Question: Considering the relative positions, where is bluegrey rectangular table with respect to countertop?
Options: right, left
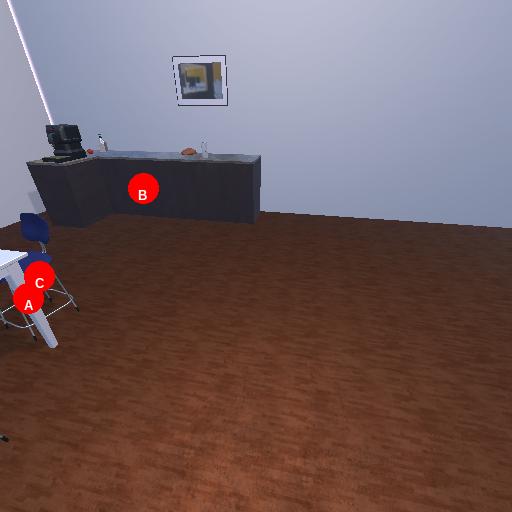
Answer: right